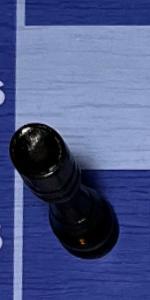
Label: Rook_Black